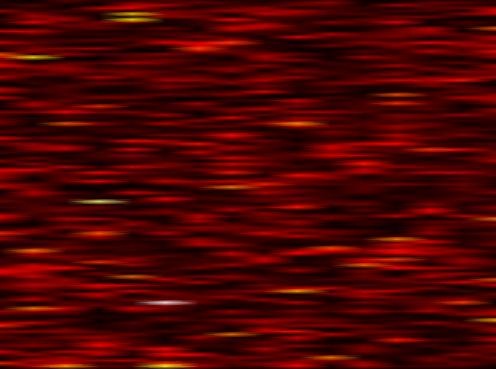
Label: FOFDM